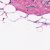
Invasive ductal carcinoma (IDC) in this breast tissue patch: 0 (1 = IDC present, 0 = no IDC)